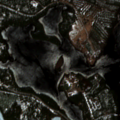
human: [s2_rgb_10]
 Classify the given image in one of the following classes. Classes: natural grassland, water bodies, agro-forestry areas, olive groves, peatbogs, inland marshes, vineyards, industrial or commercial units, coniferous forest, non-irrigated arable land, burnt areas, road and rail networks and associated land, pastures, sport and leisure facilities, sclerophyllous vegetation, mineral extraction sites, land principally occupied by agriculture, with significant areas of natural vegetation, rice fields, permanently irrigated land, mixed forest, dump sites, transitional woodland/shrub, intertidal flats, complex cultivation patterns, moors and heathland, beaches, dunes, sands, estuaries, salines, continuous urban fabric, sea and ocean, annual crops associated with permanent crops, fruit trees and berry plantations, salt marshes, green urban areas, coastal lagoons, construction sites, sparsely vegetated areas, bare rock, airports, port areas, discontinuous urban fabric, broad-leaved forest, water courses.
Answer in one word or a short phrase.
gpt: coniferous forest, water bodies